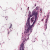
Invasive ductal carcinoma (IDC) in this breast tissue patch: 0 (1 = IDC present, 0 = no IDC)